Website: macys
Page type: gifting
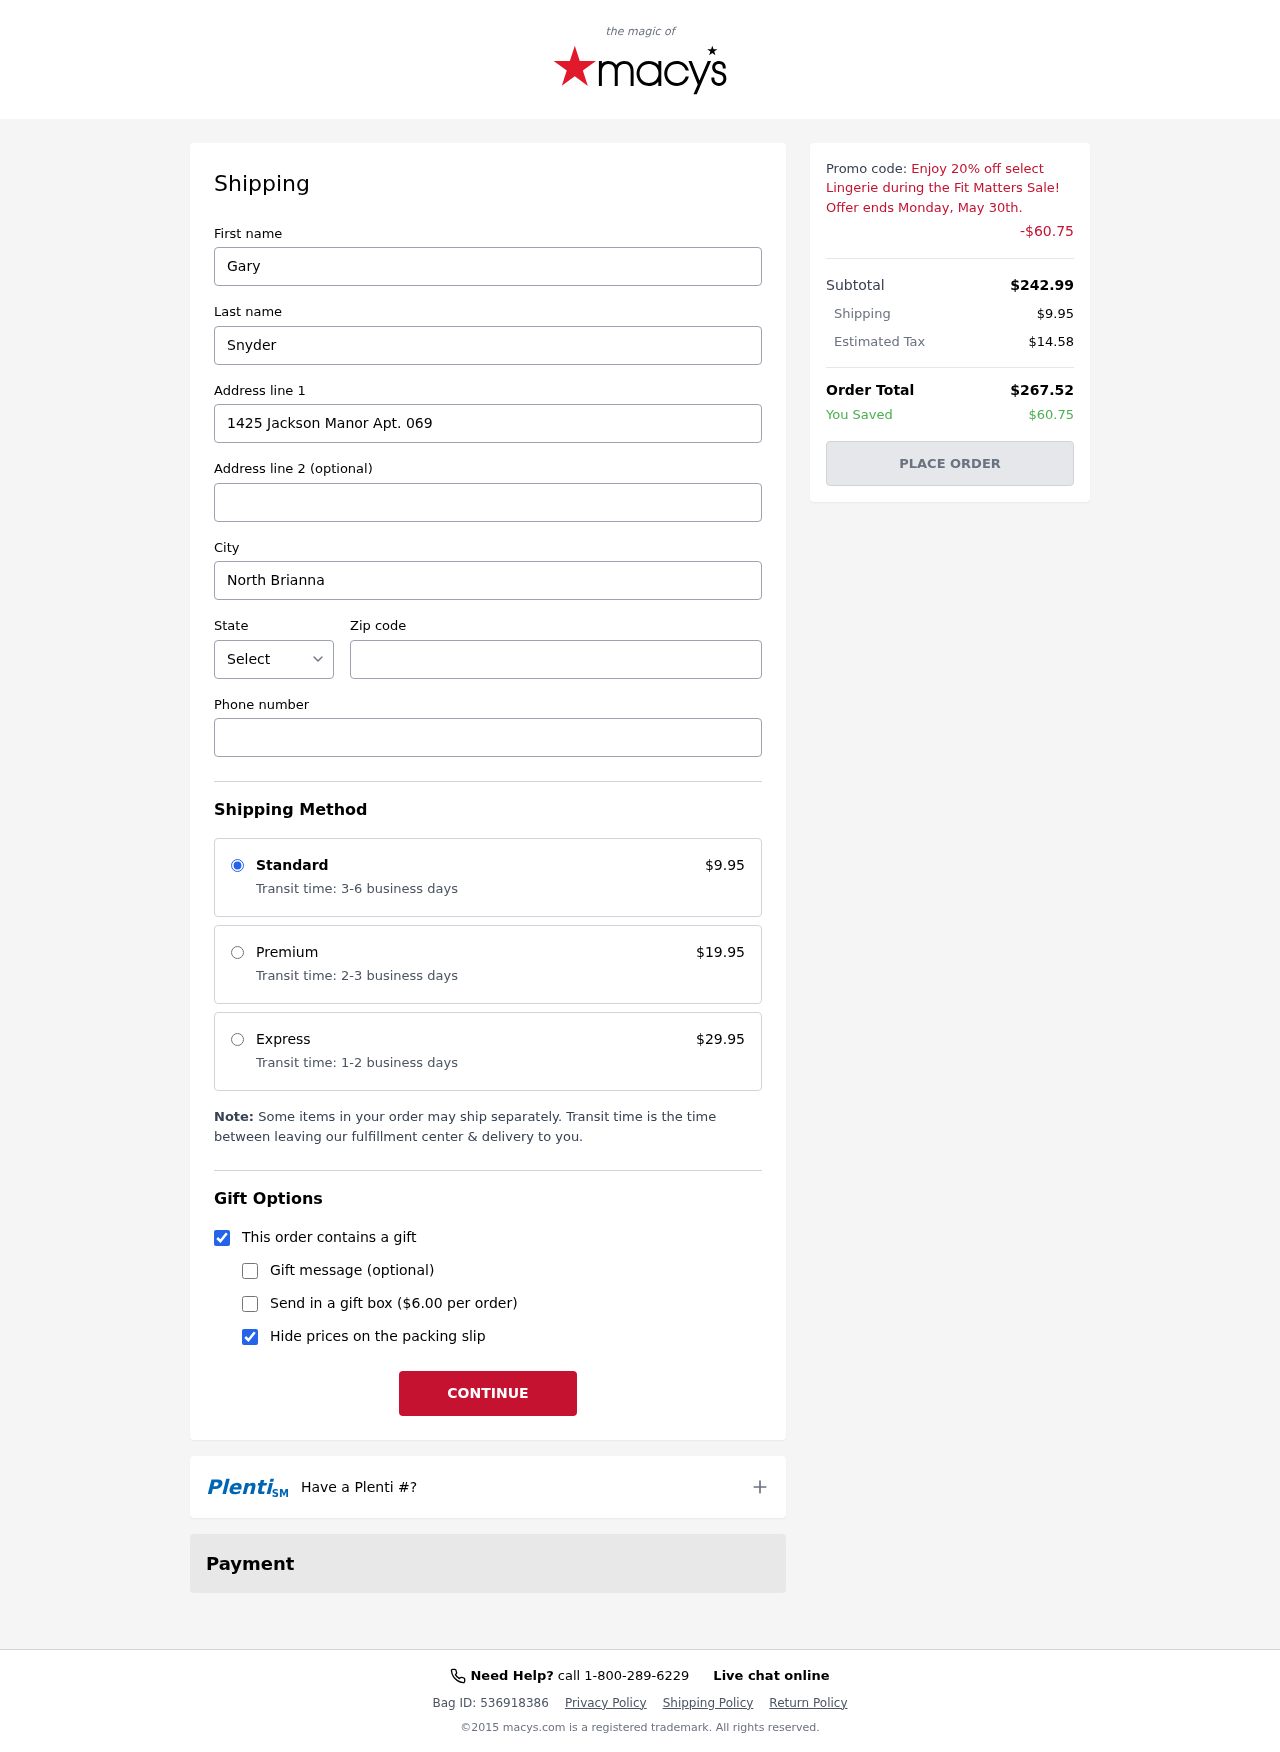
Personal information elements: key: PII_CITY
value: North Brianna
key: PII_FIRSTNAME
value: Gary
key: PII_LASTNAME
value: Snyder
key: PII_PHONE
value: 6949343442
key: PII_POSTCODE
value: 13860
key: PII_STATE_ABBR
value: IN
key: PII_STREET
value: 1425 Jackson Manor Apt. 069
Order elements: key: ORDER_SHIPPING_COST
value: $9.95
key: ORDER_DISCOUNT
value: -$60.75
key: ORDER_SUBTOTAL
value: $242.99
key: ORDER_TAX
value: $14.58
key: ORDER_TOTAL
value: $267.52
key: ORDER_SAVINGS
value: $60.75